【题型】选择题　【知识点】平面几何　【难度】easy
如图，$P$ 是 $\triangle ABC$ 重心，$EF \parallel BC$ 且经过点 $P$，则 $\dfrac{BE}{AB}$ 的值为（ ）

A. $\dfrac{1}{3}$  \quad
B. $\dfrac{1}{2}$  \quad
C. $\dfrac{2}{3}$  \quad
D. $\dfrac{3}{4}$
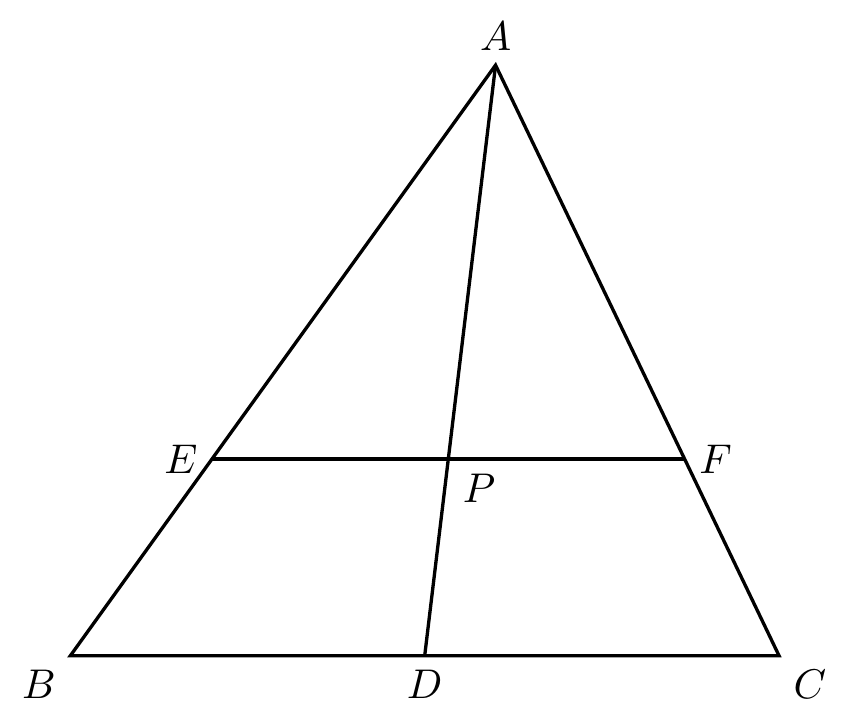
【解答】
解：$\because P$ 是 $\triangle ABC$ 重心，

$\therefore \dfrac{AP}{PD} = \dfrac{2}{1}$，

$\because EF \parallel BC$，

$\therefore \dfrac{AE}{EB} = \dfrac{AP}{PD} = \dfrac{2}{1}$，

$\therefore \dfrac{BE}{AB} = \dfrac{1}{1+2} = \dfrac{1}{3}$，

故选 A．